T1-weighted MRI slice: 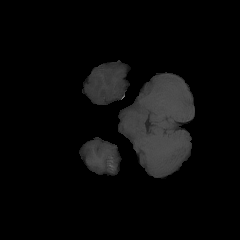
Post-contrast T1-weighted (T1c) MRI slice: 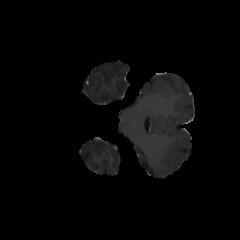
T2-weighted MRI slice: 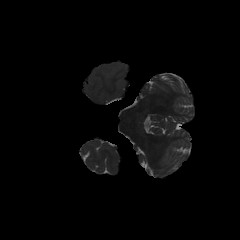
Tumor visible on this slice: no